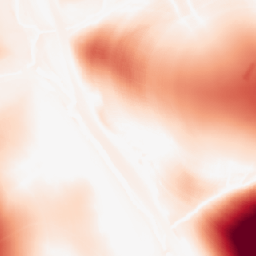
Category: morphological
Decomposition family: morphological
Decomposition parameters: operation: opening
size: 100
Upsampling method: nearest
Upsampling parameters: scale: 8
Upsampling scale: 8